Aerial crown-view tile of a tropical tree (Barro Colorado Island, Panama), acquired 20250818:
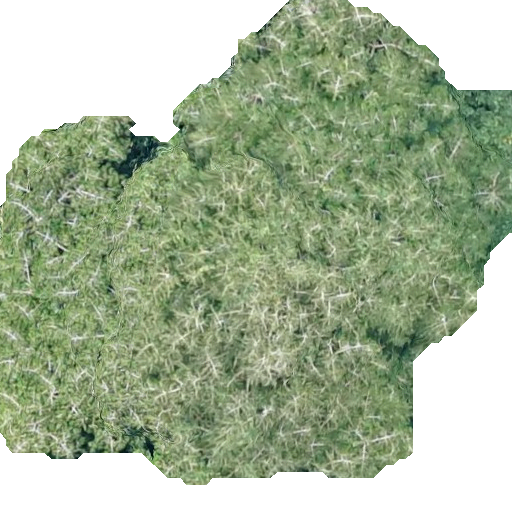
Species: Virola surinamensis
GBIF accepted scientific name: Virola surinamensis
Crown area: 268.679 m²